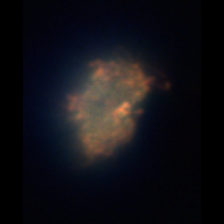
Taxon: Unknown_detritus
Group: Unknown